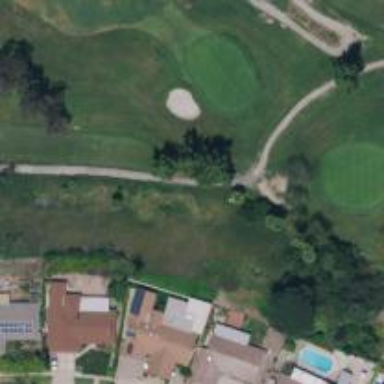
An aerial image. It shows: Footway road used also as golf cart path.